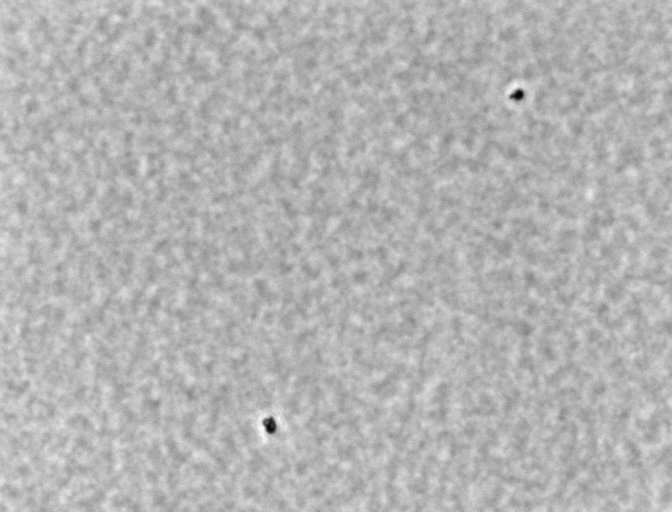
Listeria innocua